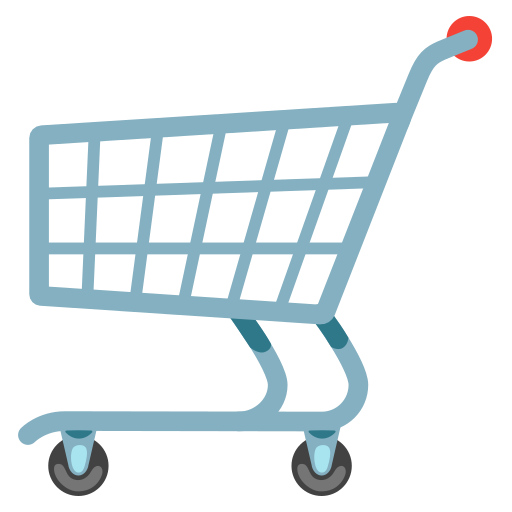
Emoji: 🛒